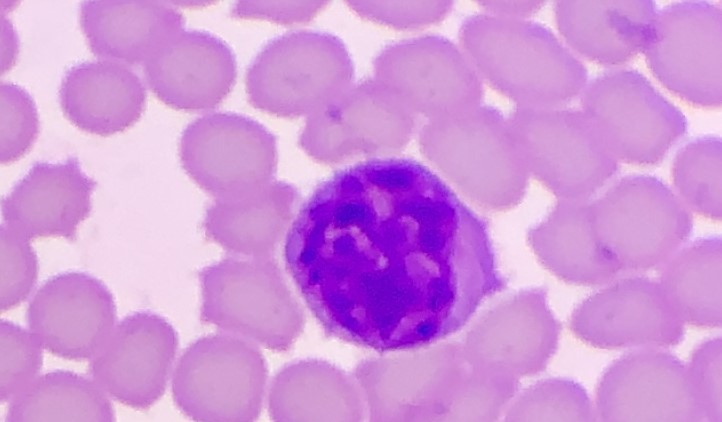
White blood cell type: Lymphocyte